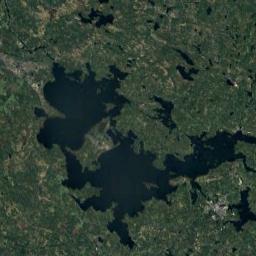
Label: lake